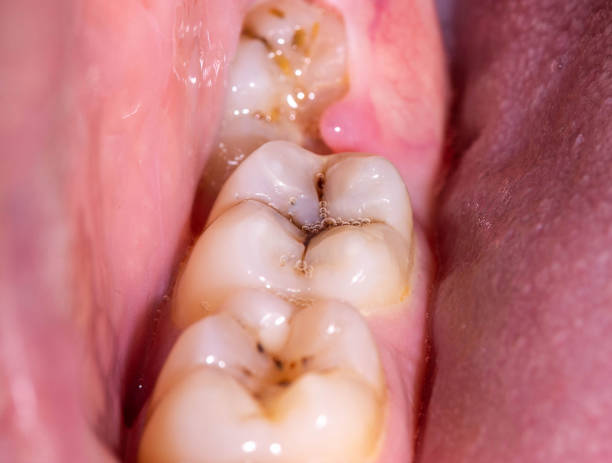
Condition: Caries